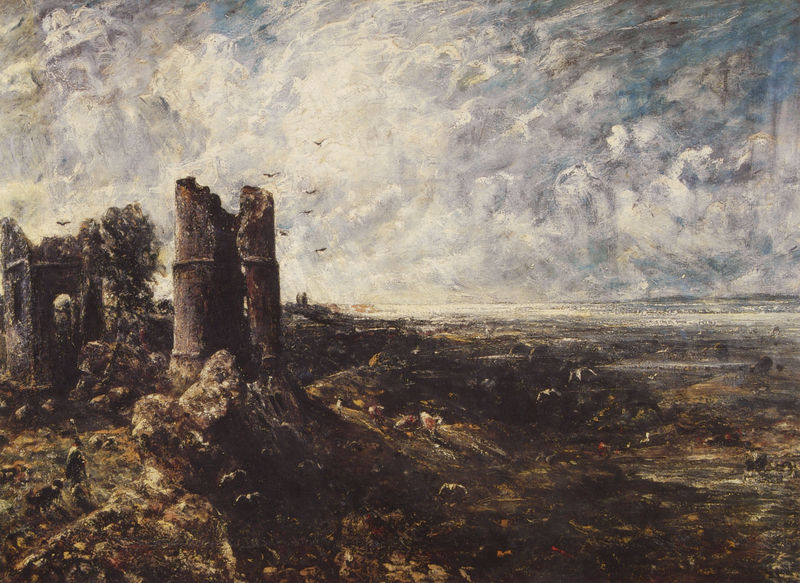
Titel: Sketch for Hadleigh Castle
Künstler: John Constable
Standort: London
Institution: Tate Gallery
Schlagwörter: baum, berg, blau, dunkel, felsen, gemälde, gewitter, himmel, laub, mann, meer, schatten, vogel, wasser, weiß, wolken, bäume, fluss, gelb, grün, impressionismus, landschaft, menschen, ocker, sand, see, ufer, braun, bunt, fenster, grau, licht, männer, schwarz, säule, säulen, türkis, ölbild, ausblick, blick, gebäude, gras, hund, rot, tier, tiere, weg, wiese, wolke, beige, malerei, architektur, mensch, stein, steine, tod, öl, ebene, erde, ferne, horizont, hügel, natur, vögel, wind, busch, büsche, einsam, kirche, pastos, pfad, insel, gold, realismus, pflanzen, traurig, turm, küste, strand, düster, mittag, fels, hang, tag, violett, kies, böschung, constable, möven, möwe, möwen, sturm, stürmisch, trümmer, unwetter, wild, zerstörung, ölfarbe, bauer, tor, ebbe, ruine, vergänglichkeit, schaf, burg, kloster, türme, sandstrand, gezeiten, meerlandschaft, watt, möve, schwarm, felsig, ruinen, pinselduktus, gemäuer, jäger, romantisch, wanderer, tonig, barbizon, hirtenstab, schafe, hirte, schäfer, raben, wildniss, babel, bur, hirtenhund, bodem, william turner, bäumew, vanitasmotiv, zersörung, hollns, vergänglichjeit, vergänglichkit, wid, küstevogel, barbel